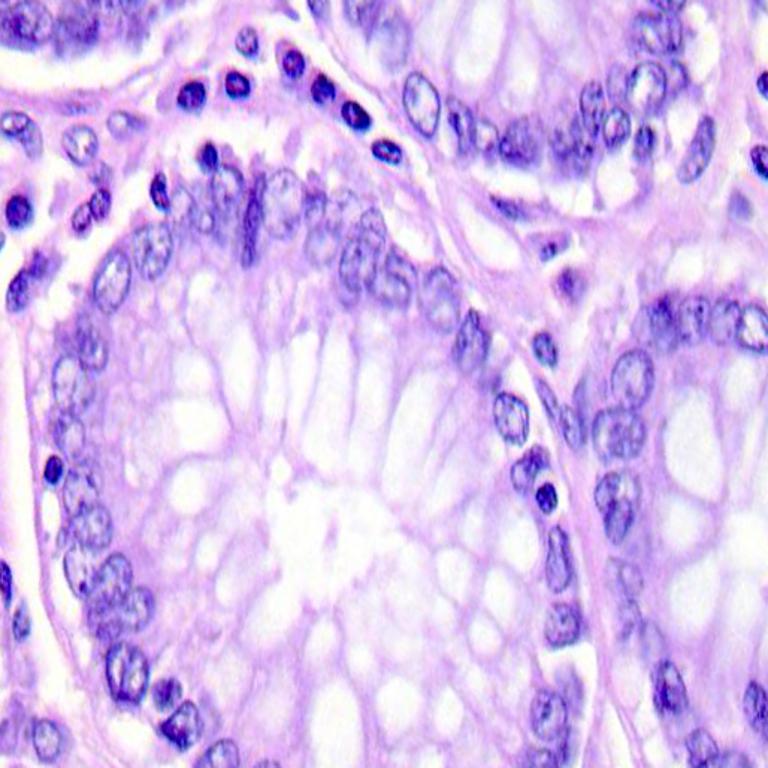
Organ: colon
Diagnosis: benign